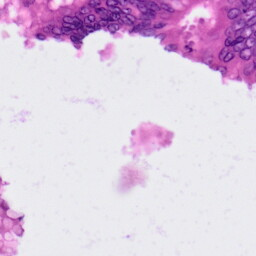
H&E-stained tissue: Colon